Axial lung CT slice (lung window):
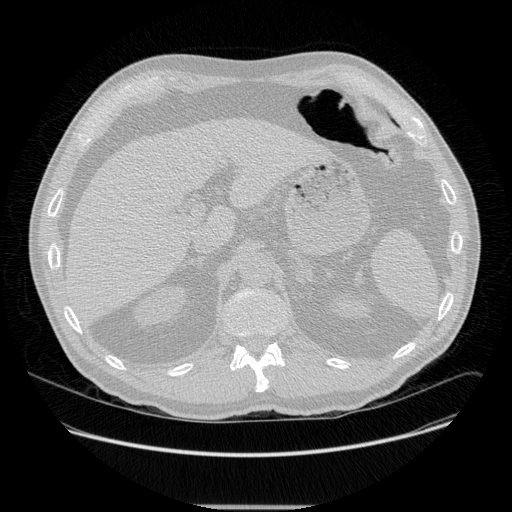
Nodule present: no